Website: lowes
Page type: review-order
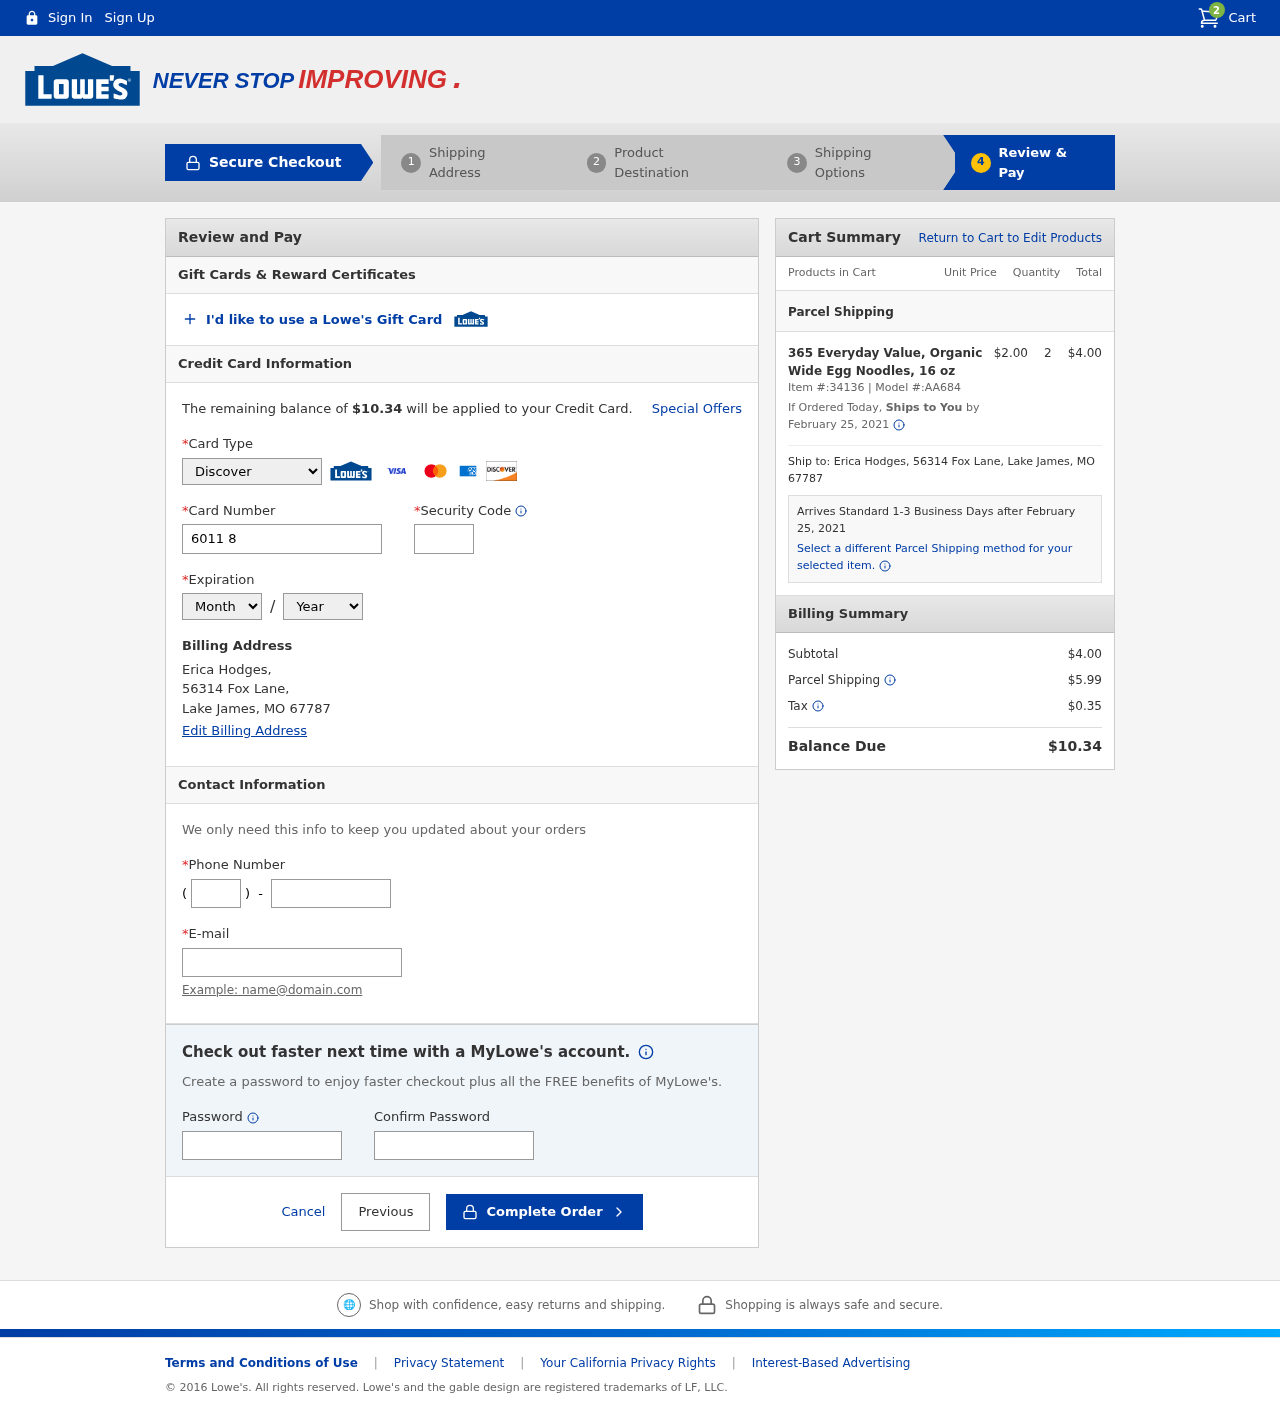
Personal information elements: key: PII_CARD_CVV
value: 117
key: PII_CARD_EXPIRY_MONTH
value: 12
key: PII_CARD_EXPIRY_YEAR
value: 30
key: PII_CARD_NUMBER
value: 6011 8304 4685 6654
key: PII_CARD_TYPE
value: Discover
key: PII_CITY
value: Lake James
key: PII_EMAIL
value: ericahodges@yahoo.com
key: PII_FULLNAME
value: Erica Hodges,
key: PII_PHONE
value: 8105508353
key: PII_PHONE_AREA
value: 810
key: PII_POSTCODE
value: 67787
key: PII_STATE_ABBR
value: MO
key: PII_STREET
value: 56314 Fox Lane
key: PII_STREET
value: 56314 Fox Lane,
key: PII_FULLNAME2
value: Erica Hodges
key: PII_POSTCODE_FULL
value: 67787
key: PII_CITY_STATE
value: Lake James, MO
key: PII_CITY_STATE_ZIP
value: Lake James, MO 67787
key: PII_POSTCODE_NUMERIC
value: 67787
Product elements: key: PRODUCT1_NAME
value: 365 Everyday Value, Organic Wide Egg Noodles, 16 oz
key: PRODUCT1_PRICE
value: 2
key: PRODUCT1_QUANTITY
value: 2
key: PRODUCT1_ITEM_NUMBER
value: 34136
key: PRODUCT1_MODEL_NUMBER
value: AA684
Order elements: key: ORDER_NUM_ITEMS
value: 2
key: ORDER_TOTAL
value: $10.34
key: ORDER_SHIPPING_DATE
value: February 25, 2021
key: ORDER_SUBTOTAL
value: $4.00
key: ORDER_SHIPPING_DATE2
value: February 25, 2021
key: ORDER_SUBTOTAL2
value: $4.00
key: ORDER_SHIPPING_COST
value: $5.99
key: ORDER_TAX
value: $0.35